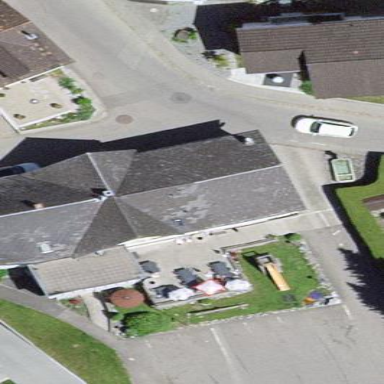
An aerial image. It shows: Restaurant in building.